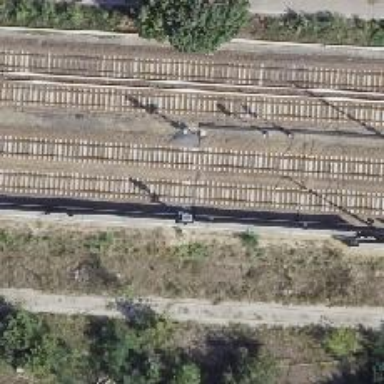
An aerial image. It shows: Railway signal.